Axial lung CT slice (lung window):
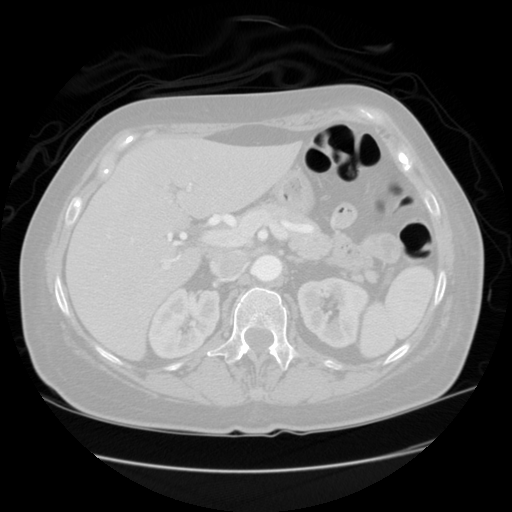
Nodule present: no